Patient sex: M
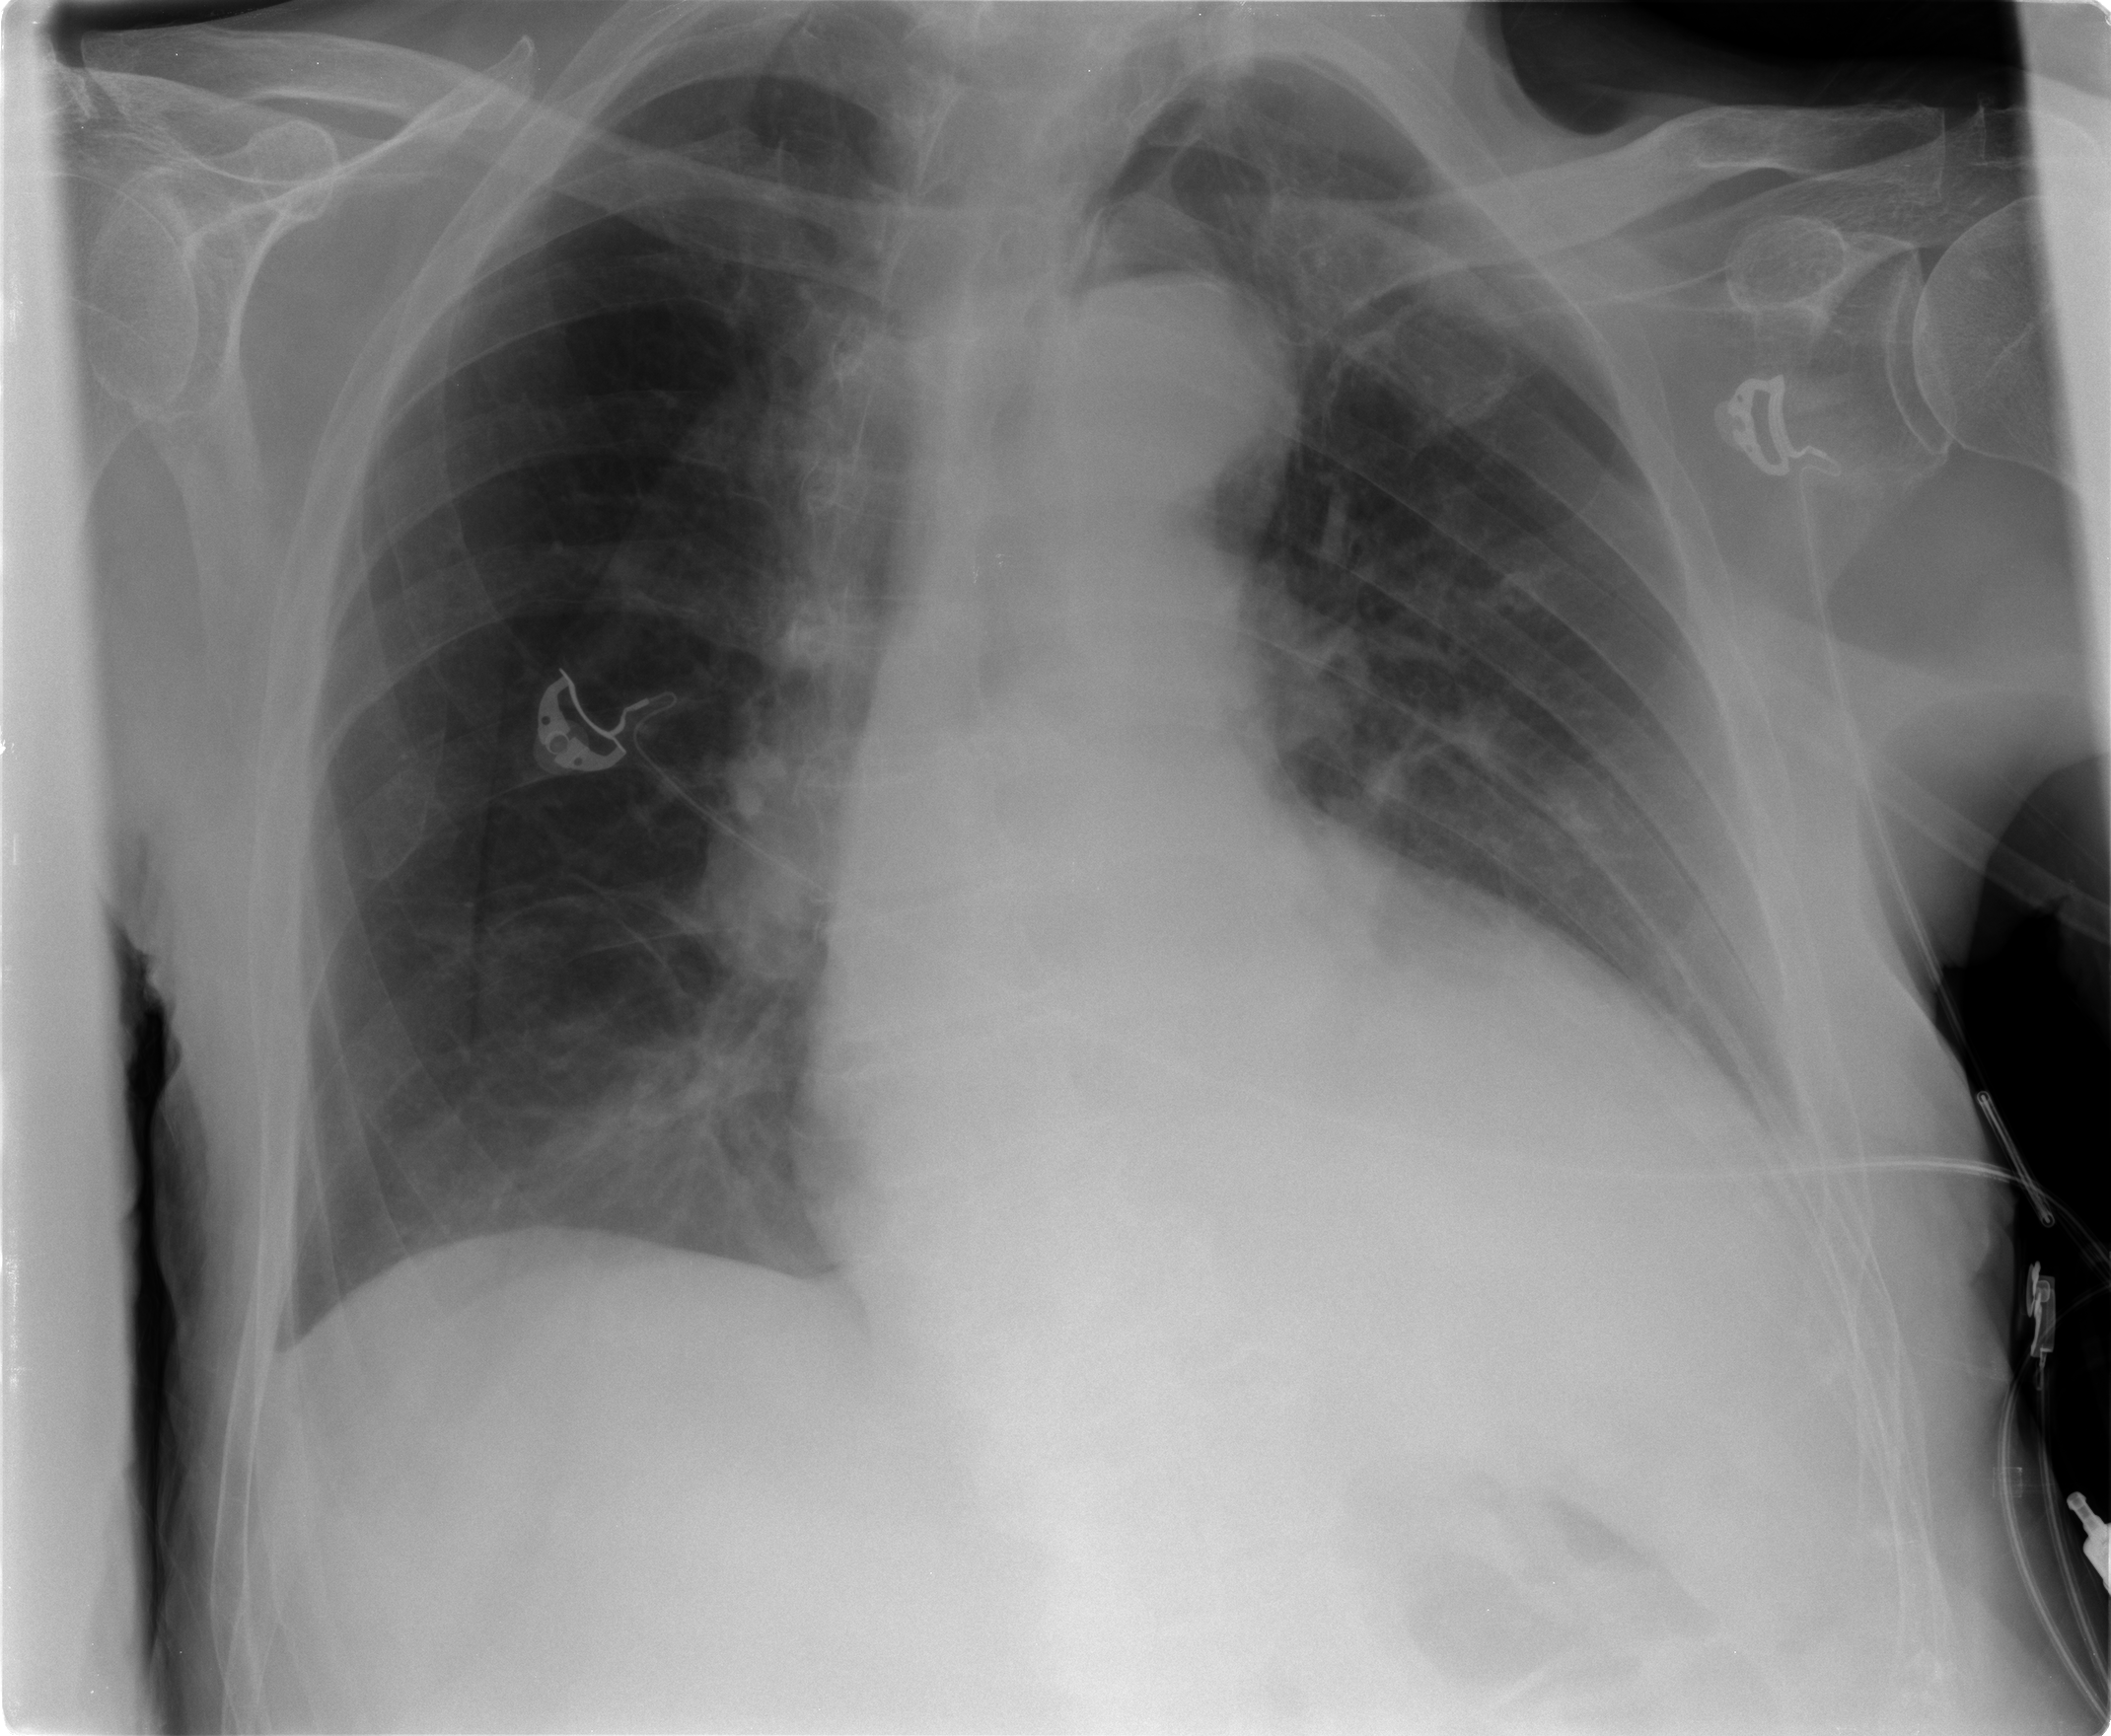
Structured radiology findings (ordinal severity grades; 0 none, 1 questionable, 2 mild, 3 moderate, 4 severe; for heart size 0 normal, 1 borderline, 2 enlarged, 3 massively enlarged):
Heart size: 1
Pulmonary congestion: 0
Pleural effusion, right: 0
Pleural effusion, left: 0
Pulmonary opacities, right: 0
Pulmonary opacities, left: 0
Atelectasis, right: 2
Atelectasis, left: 2